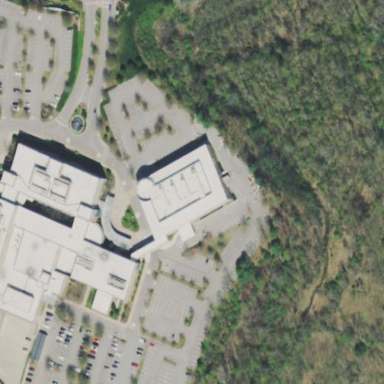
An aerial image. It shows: Hospital building.